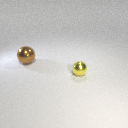
small yellow metal sphere to the right of large brown metal sphere